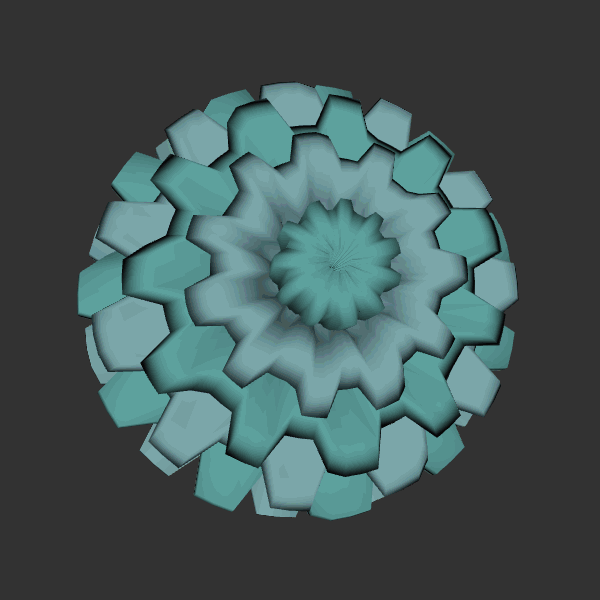
Background: dark